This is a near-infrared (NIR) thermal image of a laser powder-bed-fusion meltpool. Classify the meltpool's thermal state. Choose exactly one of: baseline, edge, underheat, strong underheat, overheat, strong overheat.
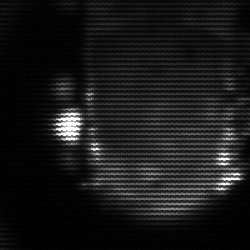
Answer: baseline